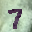
Label: 7